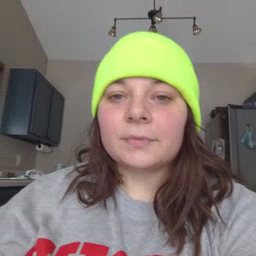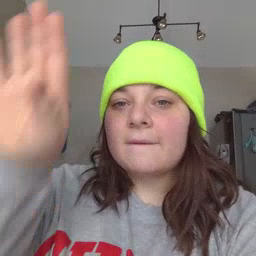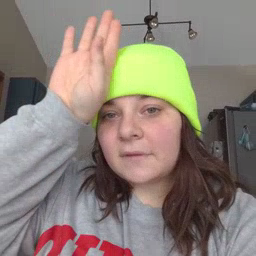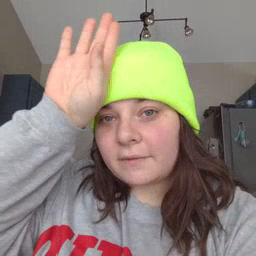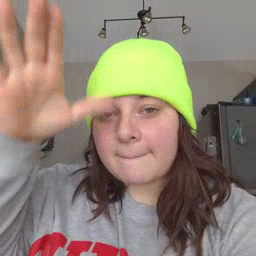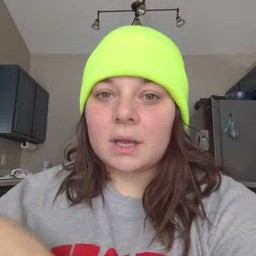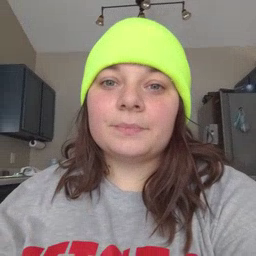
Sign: fireman